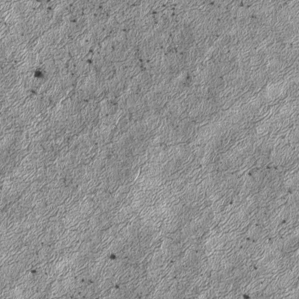
Label: frost